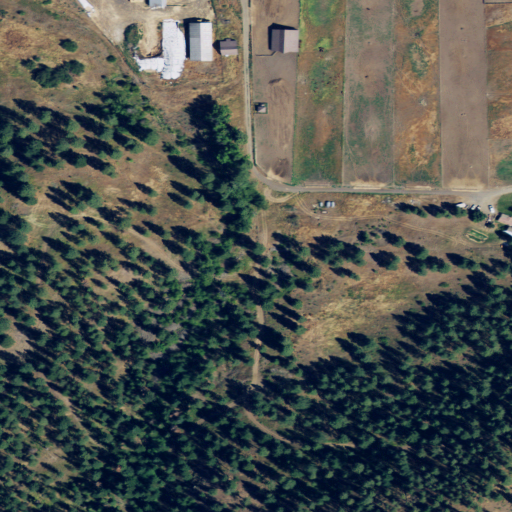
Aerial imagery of valley in Oregon named Hibbard Gulch containing evergreen forest, shrub, open development, medium intensity development, and low intensity development